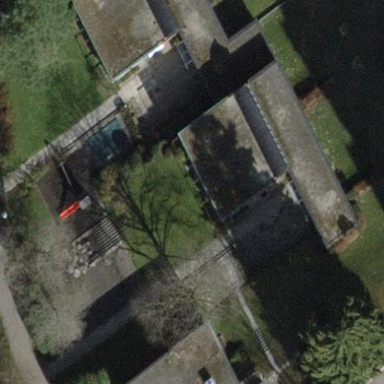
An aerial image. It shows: Kindergarten.